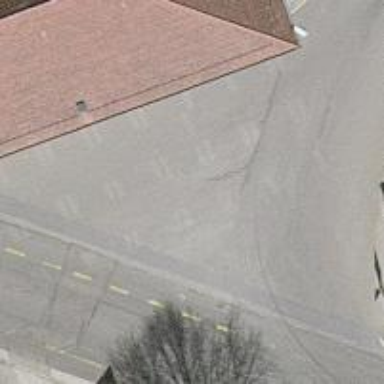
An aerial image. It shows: Residential road with asphalt surface and sidewalk.